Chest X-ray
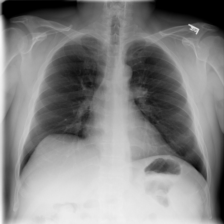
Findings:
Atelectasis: negative
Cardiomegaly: negative
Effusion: negative
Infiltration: negative
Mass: negative
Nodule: negative
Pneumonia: negative
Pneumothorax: negative
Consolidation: negative
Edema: negative
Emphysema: negative
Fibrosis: negative
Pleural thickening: negative
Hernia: negative